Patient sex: F
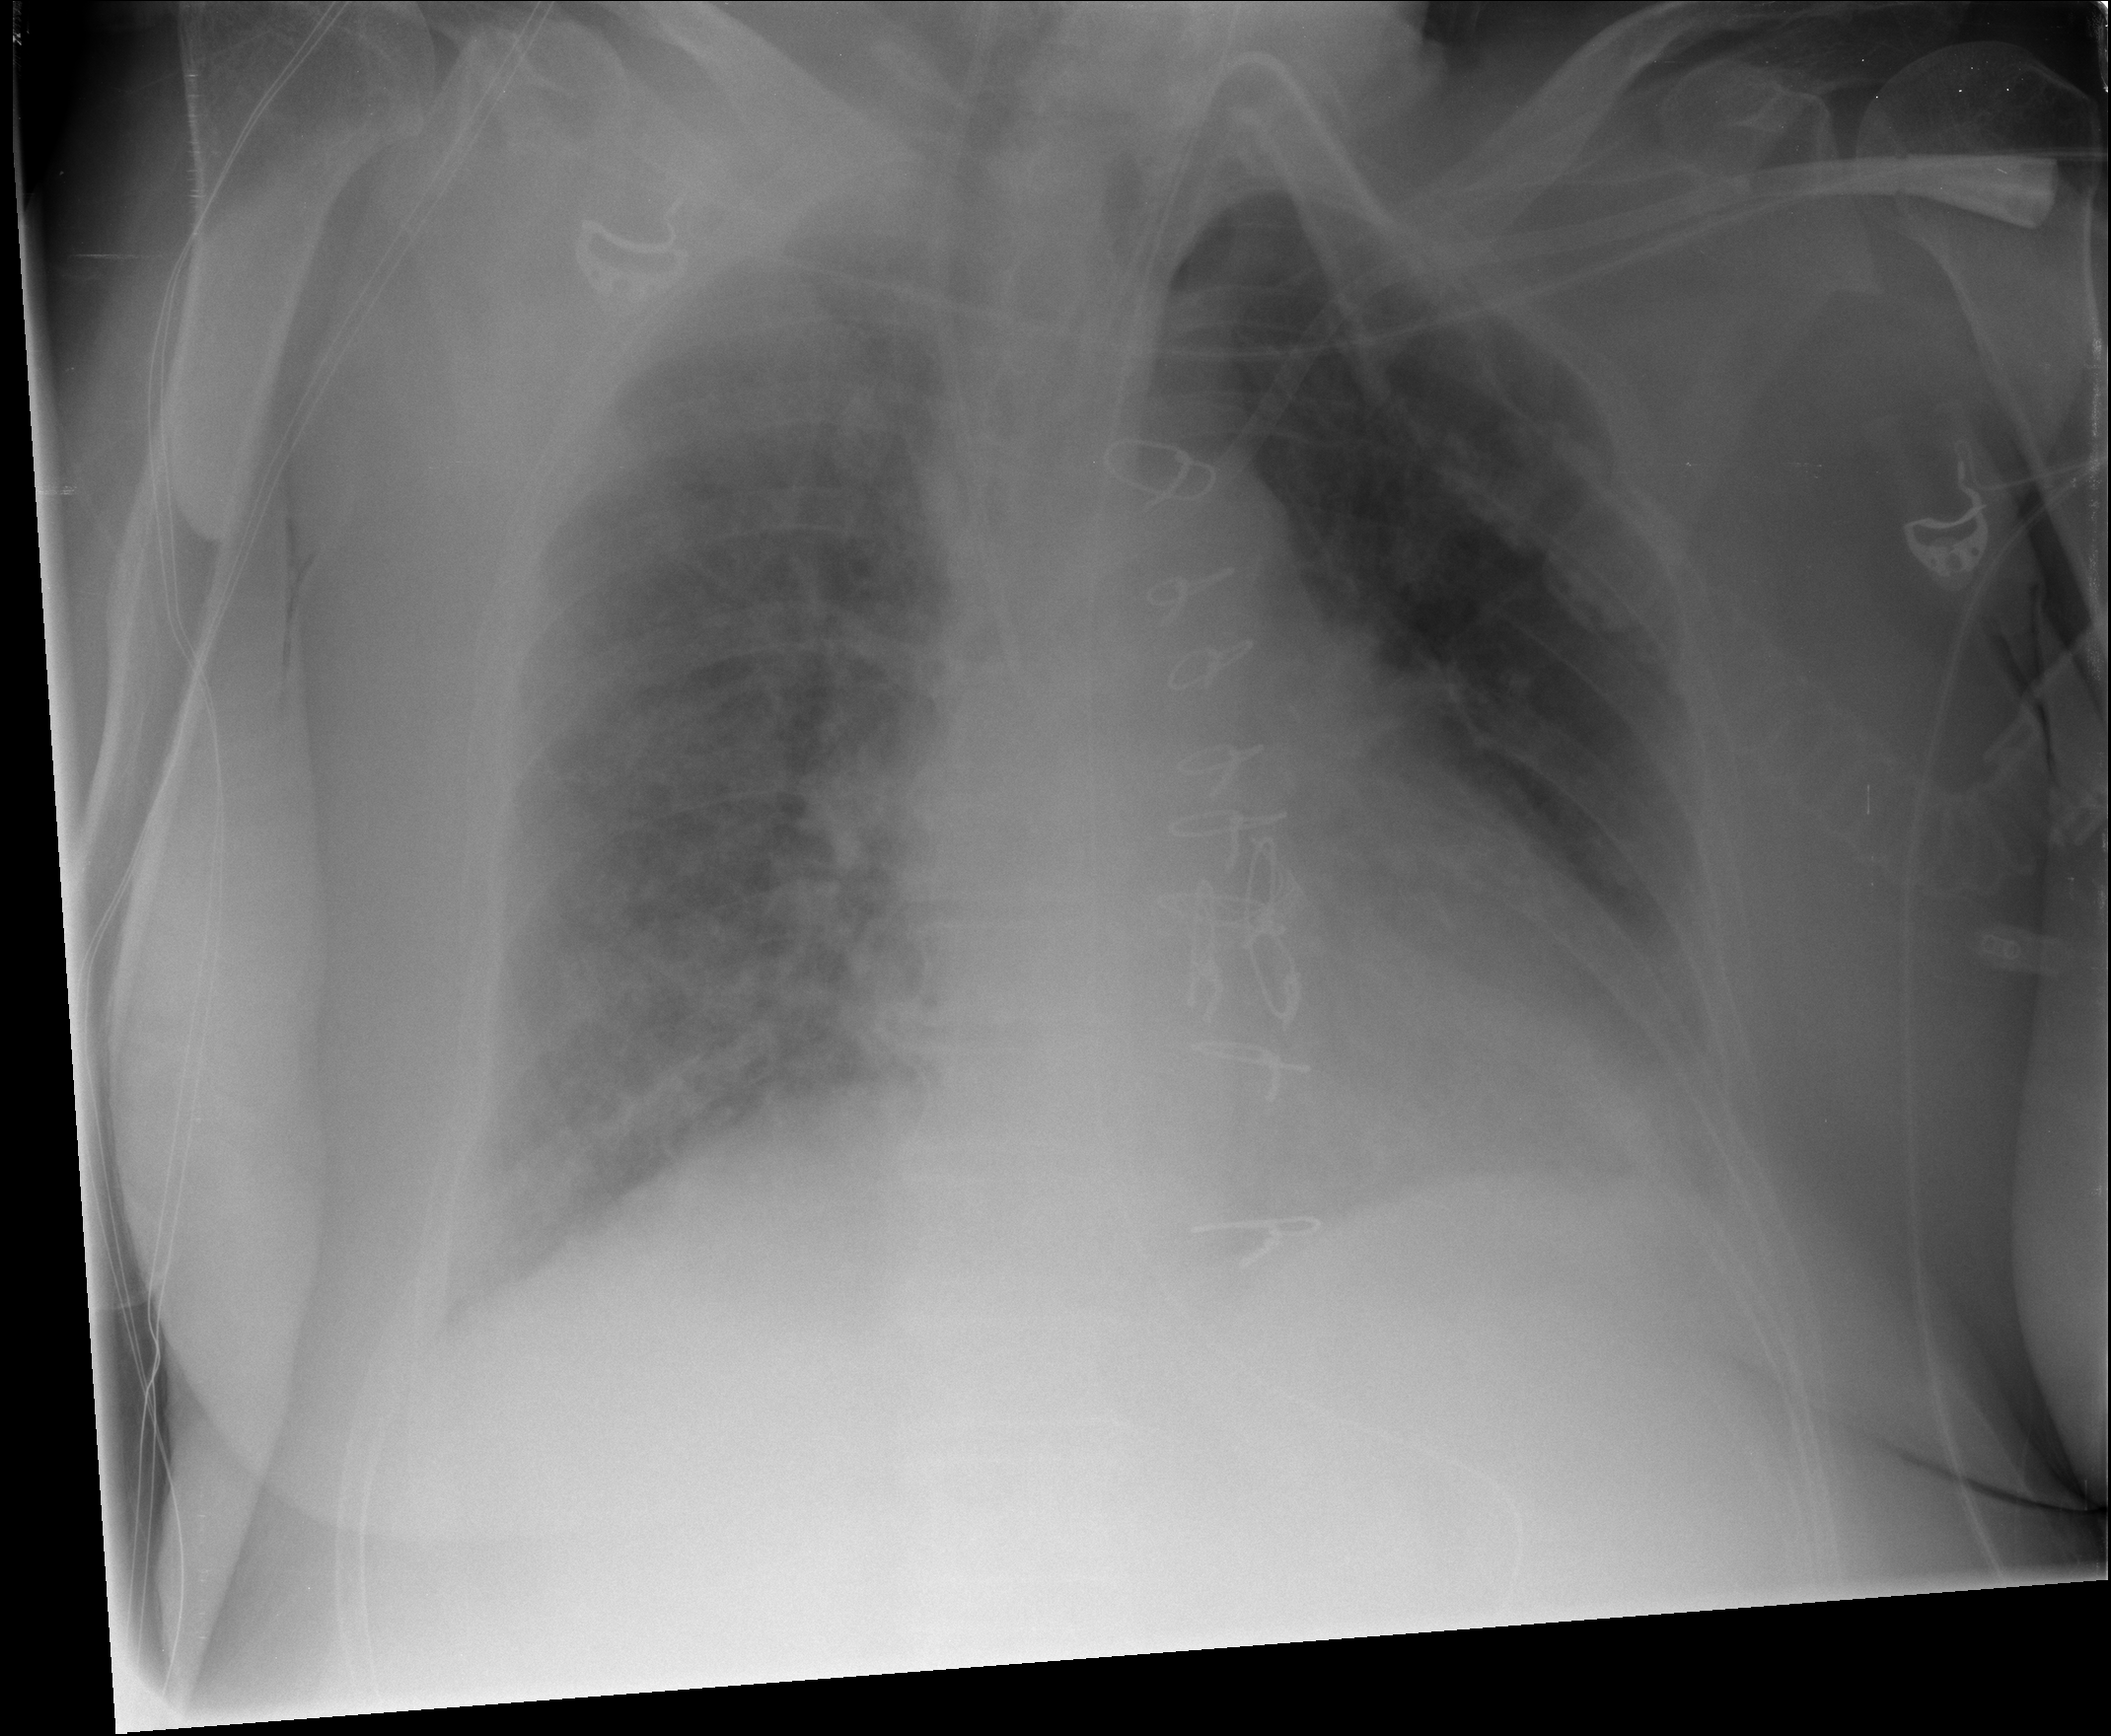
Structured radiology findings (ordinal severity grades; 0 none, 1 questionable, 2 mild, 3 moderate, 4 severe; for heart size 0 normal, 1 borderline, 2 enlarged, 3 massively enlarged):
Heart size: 2
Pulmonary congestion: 0
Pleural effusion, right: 0
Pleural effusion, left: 0
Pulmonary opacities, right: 2
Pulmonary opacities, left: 0
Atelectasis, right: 2
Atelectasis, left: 1